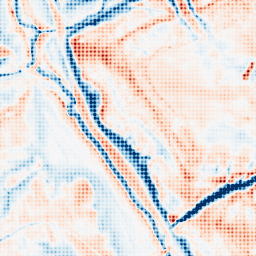
Category: edge_preserving
Decomposition family: guided
Decomposition parameters: radius: 8
eps: 0.01
Upsampling method: sinc_blackman
Upsampling parameters: scale: 8
kernel_size: 8
Upsampling scale: 8